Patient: sex F, age 73
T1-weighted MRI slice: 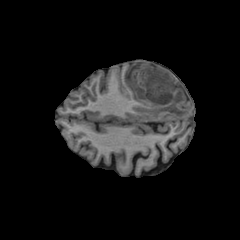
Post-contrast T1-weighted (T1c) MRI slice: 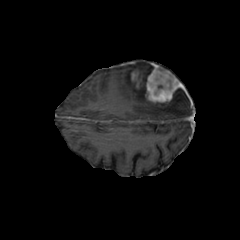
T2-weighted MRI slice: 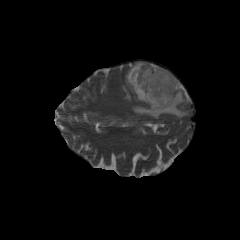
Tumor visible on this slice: yes
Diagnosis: Glioblastoma, IDH-wildtype
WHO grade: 4